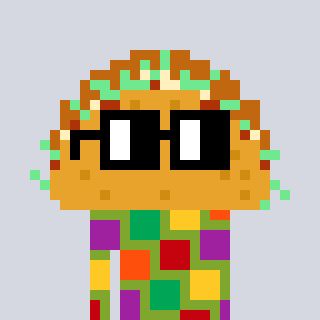
a pixel art character with square black glasses, a taco-shaped head and a slimegreen-colored body on a cool background